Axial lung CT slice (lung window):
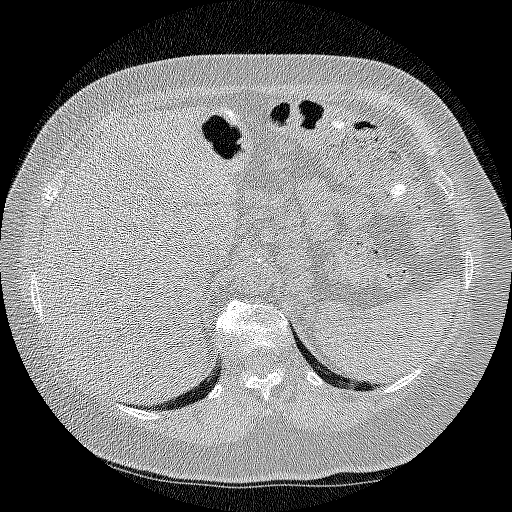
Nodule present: no